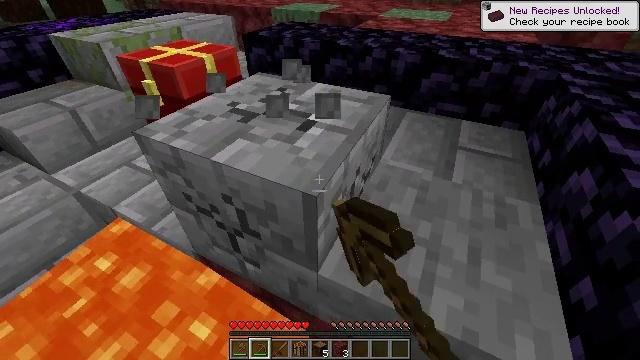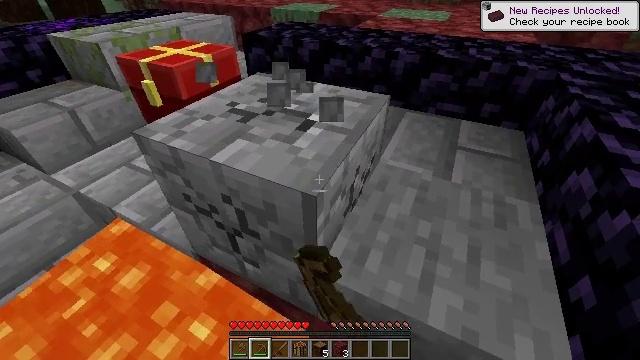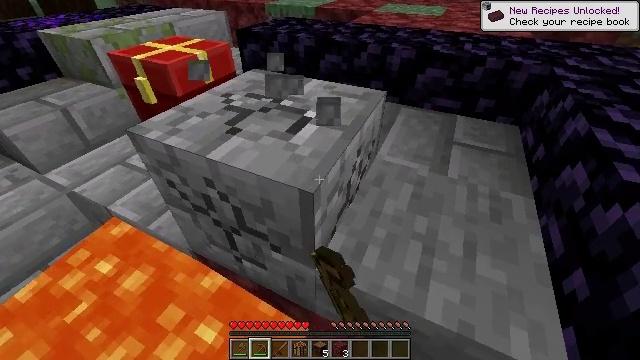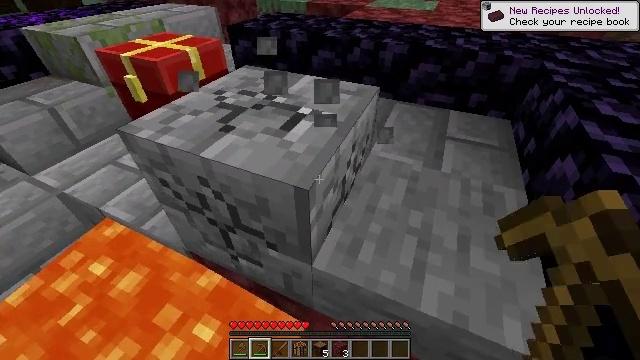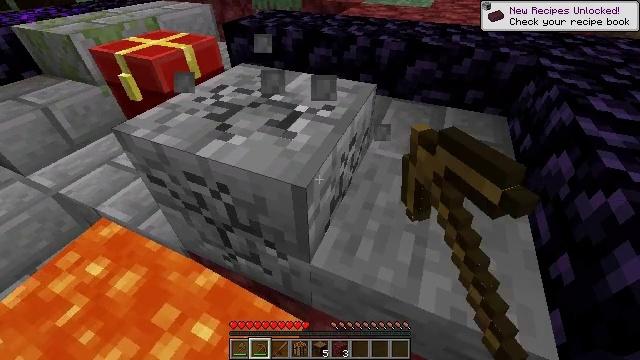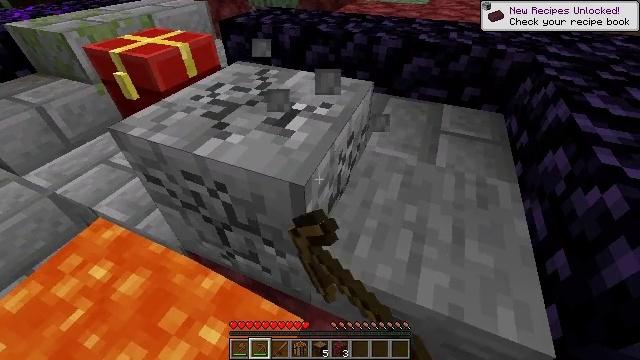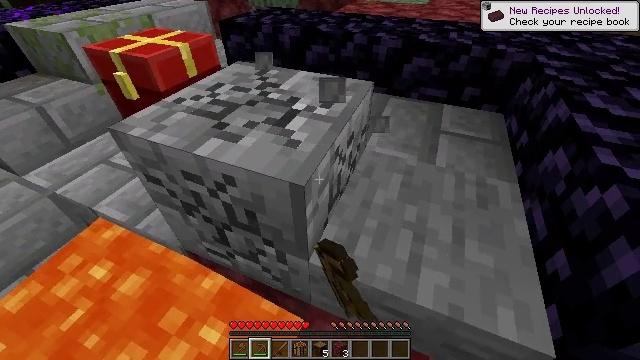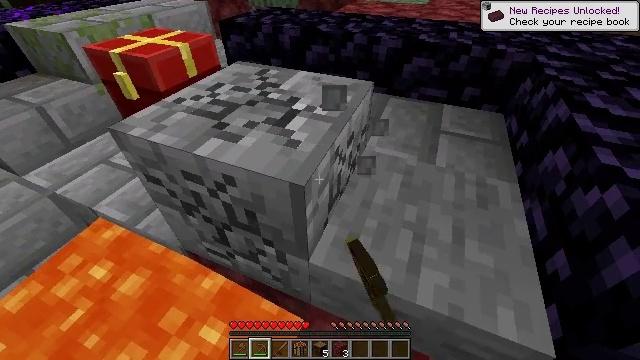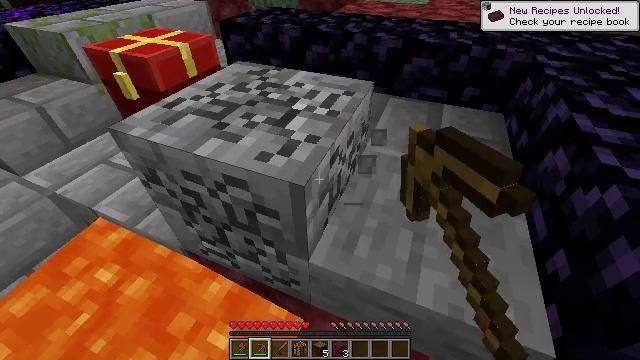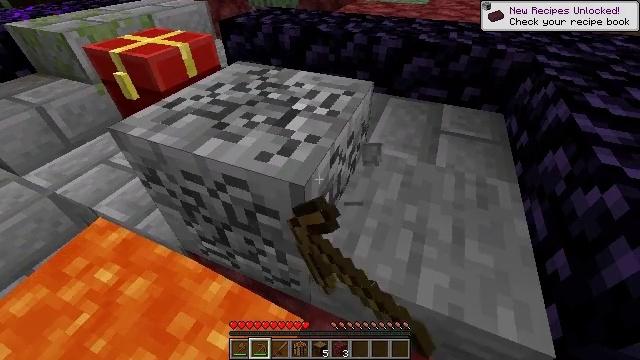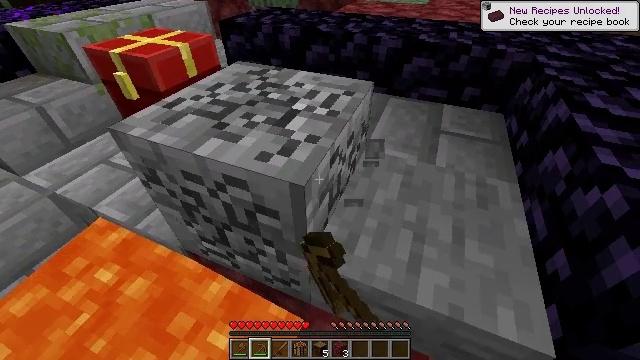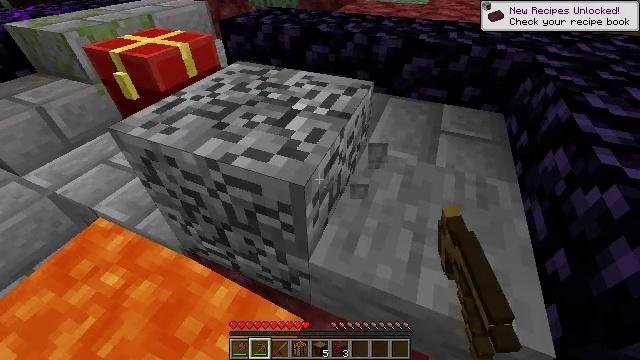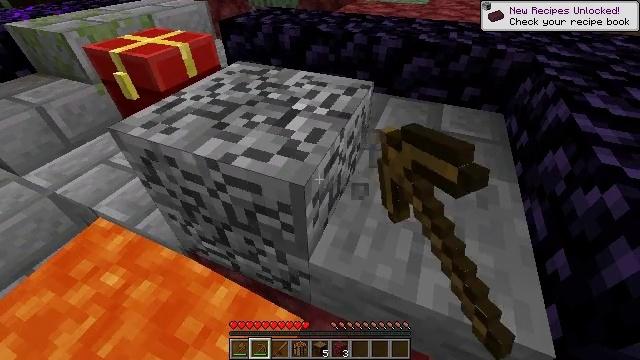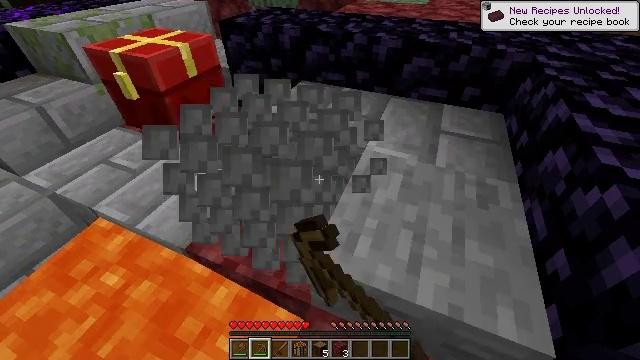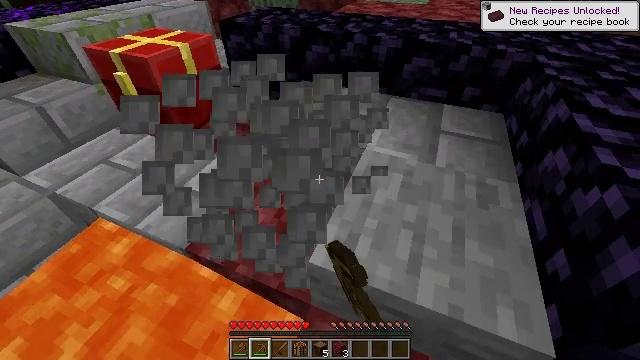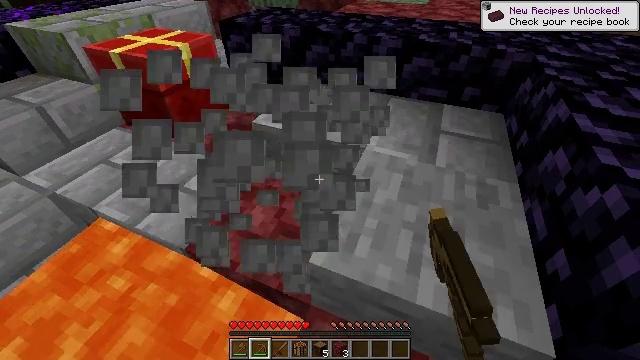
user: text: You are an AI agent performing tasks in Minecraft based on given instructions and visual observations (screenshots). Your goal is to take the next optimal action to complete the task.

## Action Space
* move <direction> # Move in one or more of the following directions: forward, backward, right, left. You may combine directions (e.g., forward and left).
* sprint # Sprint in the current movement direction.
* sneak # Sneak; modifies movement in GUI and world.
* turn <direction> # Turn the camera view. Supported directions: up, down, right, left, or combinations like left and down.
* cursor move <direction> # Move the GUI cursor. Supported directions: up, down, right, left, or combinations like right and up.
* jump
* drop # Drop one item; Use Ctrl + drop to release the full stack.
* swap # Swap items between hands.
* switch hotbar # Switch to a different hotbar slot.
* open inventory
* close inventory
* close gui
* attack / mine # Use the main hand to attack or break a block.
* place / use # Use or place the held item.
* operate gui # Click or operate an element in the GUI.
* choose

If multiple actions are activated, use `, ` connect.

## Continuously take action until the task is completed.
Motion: motion action
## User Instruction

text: Gather the cracked stone bricks from a structure.
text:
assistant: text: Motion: attack / mine
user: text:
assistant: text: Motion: attack / mine
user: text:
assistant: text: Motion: turn right, attack / mine
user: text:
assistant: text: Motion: attack / mine
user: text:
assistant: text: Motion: attack / mine
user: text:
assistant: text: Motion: attack / mine
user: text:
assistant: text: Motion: attack / mine
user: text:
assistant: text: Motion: attack / mine
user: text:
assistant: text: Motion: attack / mine
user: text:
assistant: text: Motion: attack / mine
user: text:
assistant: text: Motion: attack / mine
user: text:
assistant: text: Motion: attack / mine
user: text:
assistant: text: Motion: attack / mine
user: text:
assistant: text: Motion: attack / mine
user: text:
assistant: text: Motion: attack / mine
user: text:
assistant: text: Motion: attack / mine
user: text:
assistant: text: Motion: attack / mine
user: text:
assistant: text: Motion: attack / mine